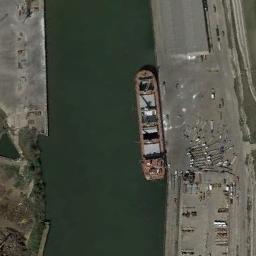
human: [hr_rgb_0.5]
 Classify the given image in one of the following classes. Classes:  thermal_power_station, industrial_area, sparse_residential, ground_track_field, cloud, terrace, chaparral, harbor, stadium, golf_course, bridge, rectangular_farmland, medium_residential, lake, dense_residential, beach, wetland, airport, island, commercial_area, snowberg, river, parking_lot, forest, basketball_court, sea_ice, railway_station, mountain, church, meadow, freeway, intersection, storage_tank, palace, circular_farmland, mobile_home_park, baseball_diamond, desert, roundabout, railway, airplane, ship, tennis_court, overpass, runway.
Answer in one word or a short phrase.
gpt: ship